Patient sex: M
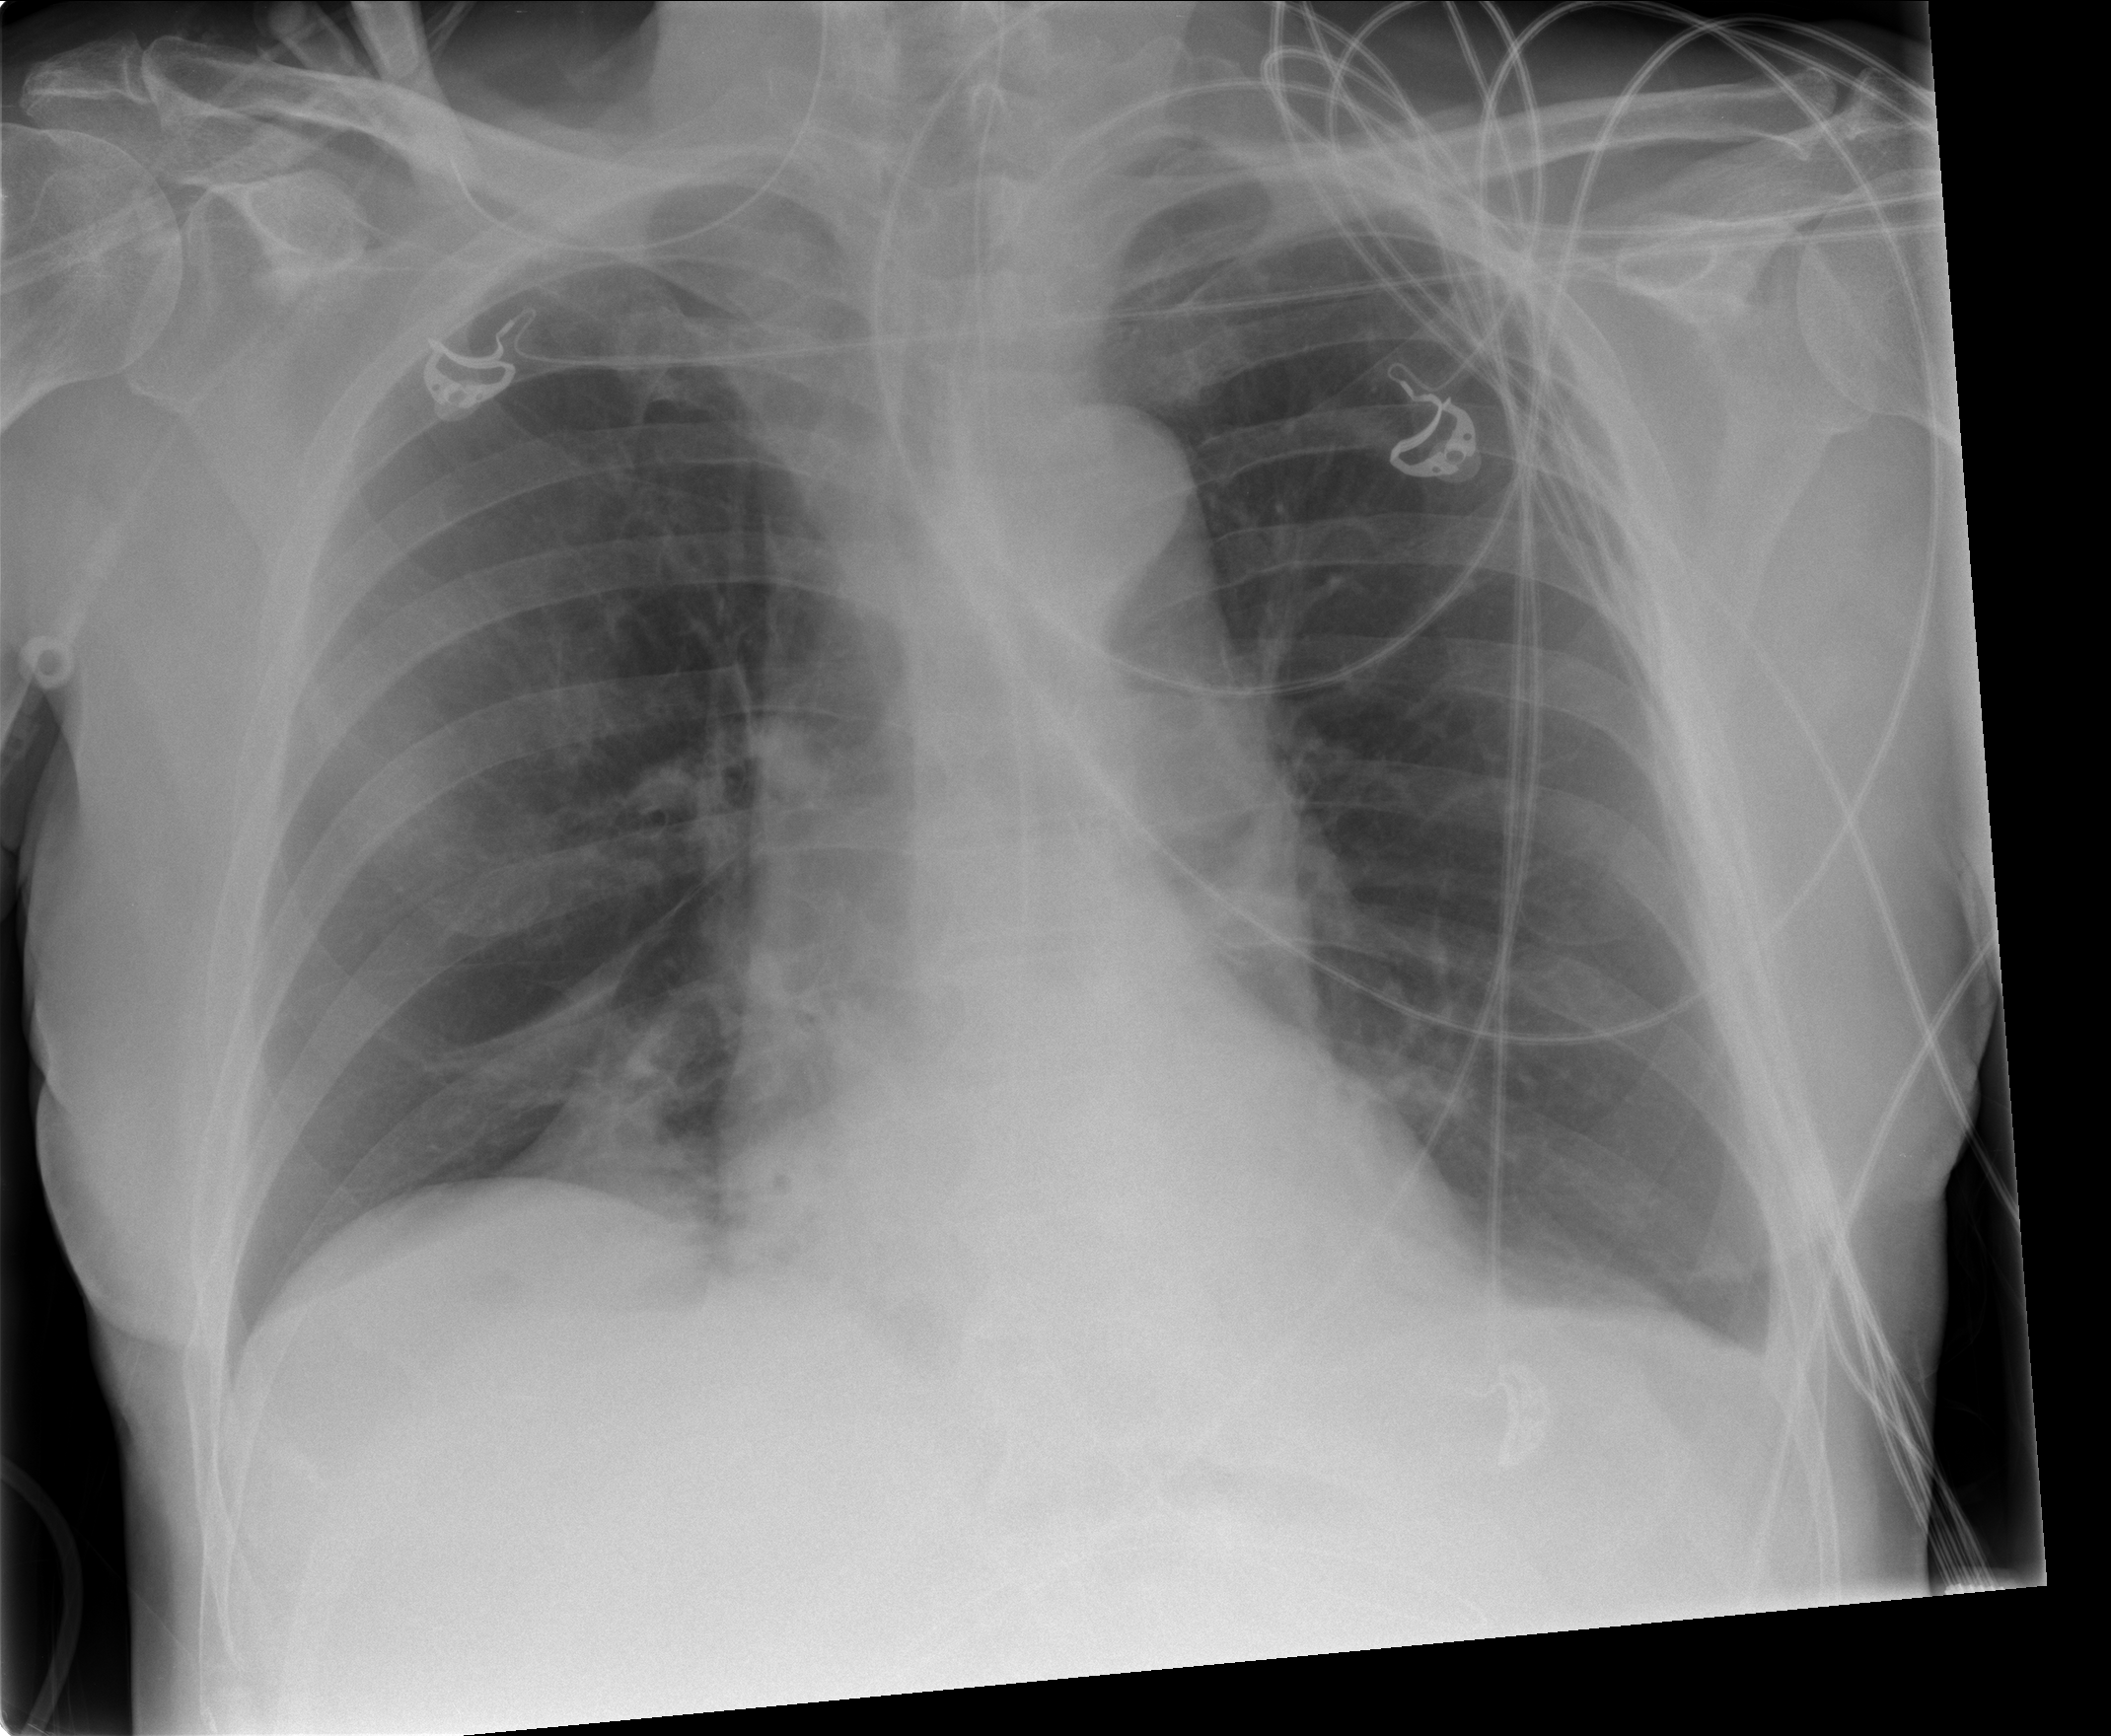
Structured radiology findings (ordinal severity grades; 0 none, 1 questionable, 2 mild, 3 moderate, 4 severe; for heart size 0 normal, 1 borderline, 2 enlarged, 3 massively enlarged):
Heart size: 0
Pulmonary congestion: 0
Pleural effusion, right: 0
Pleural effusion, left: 0
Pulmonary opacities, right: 2
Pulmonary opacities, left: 0
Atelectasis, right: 2
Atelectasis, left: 0